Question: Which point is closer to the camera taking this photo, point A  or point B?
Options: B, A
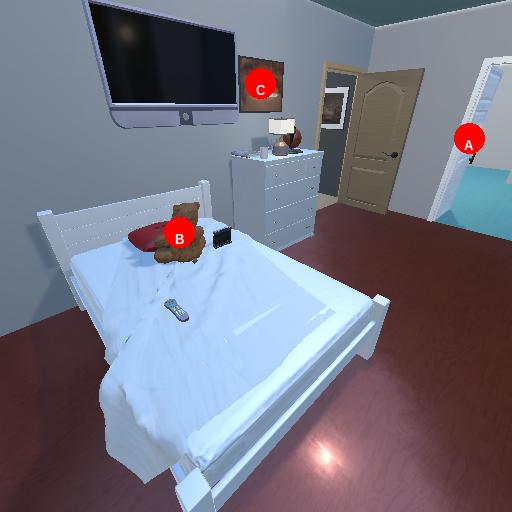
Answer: B